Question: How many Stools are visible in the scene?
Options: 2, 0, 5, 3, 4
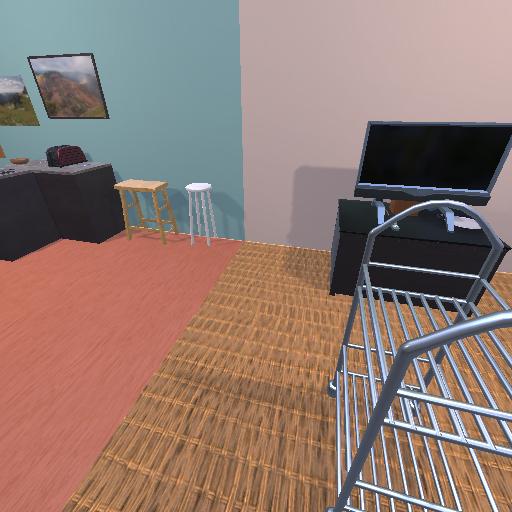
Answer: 2